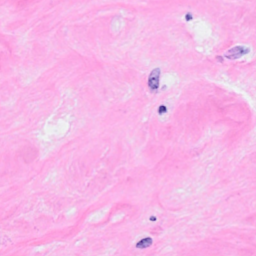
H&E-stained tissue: Breast